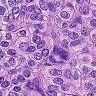
Metastatic tissue present: yes